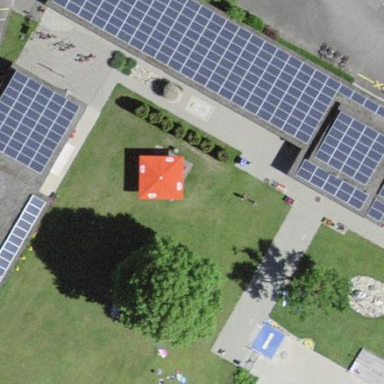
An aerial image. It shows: Building with solar photovoltaic panel generator installed on the roof.